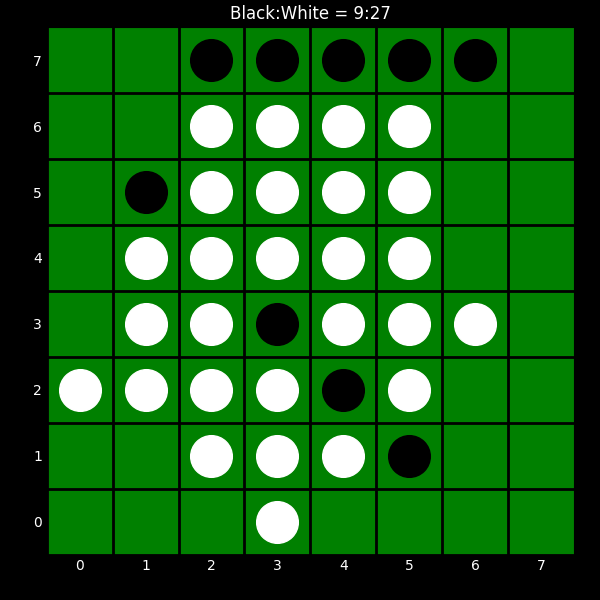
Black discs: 9
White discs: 27